Current action and preconditions to check: path_clear

Your task: For each precondition in the list above, predict whether it will hold at this action.

Consider the current scene as observed from the mobile robot's camera, and analyze the predicted future states of all dynamic agents (e.g., people, animals, vehicles, or any moving entities) within the NEXT SECOND.

IMPORTANT: Only answer "very likely" if you are absolutely certain—based on strong, clear evidence—that a dynamic agent will violate the precondition in the predicted future state. Do NOT answer "very likely" for unlikely, ambiguous, or low-probability risks.

Ask yourself for each precondition: Is there a high probability, with clear and convincing evidence, that the predicted future states of any dynamic agent will interfere with the predicted future state of the currently executing action within the NEXT SECOND, causing that precondition to fail?

Assess the risk level based on these predictions. Use "likely" or "very likely" if motions create a clear risk of interference.

Use "neutral" or "improbable" if agents are nearby but their predicted paths are clearly diverging or non-conflicting.

Failure Risk Categories: "very improbable", "improbable", "neutral", "likely", "very likely"

Answer Format: Output ONLY the probability_of_failure value from these categories: "very improbable", "improbable", "neutral", "likely", "very likely"

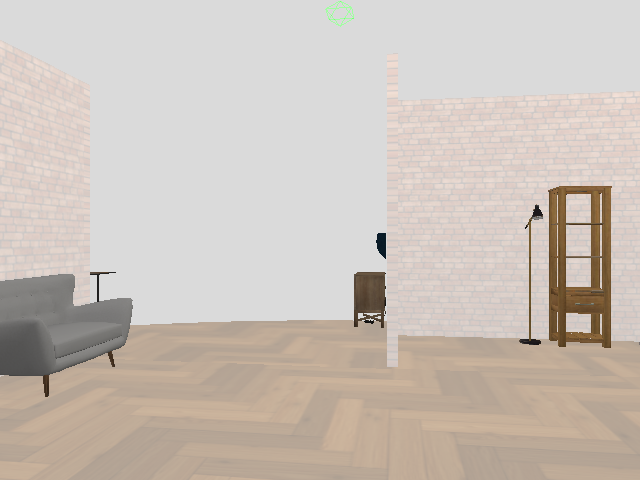

Answer: very improbable